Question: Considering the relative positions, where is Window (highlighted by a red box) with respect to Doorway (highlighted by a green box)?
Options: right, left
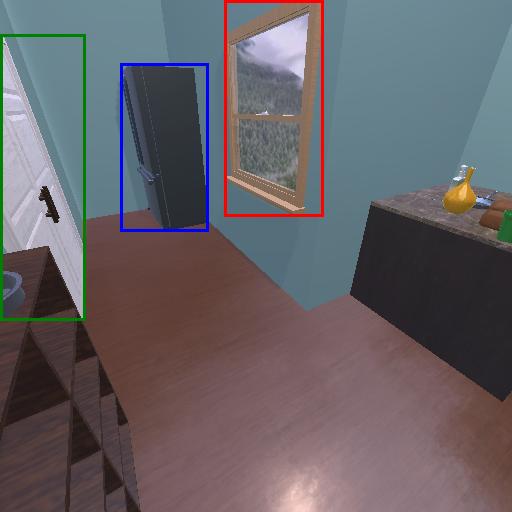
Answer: right